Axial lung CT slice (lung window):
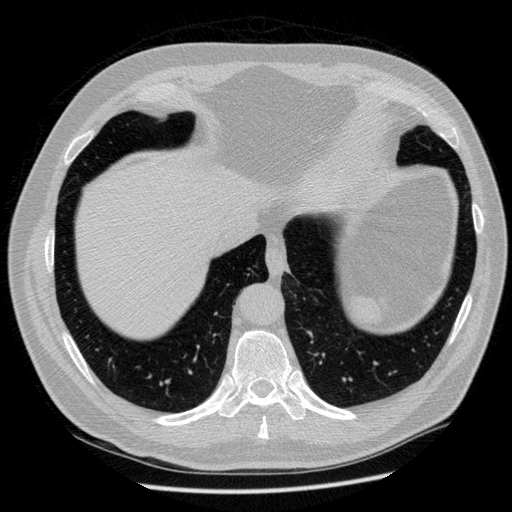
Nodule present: no